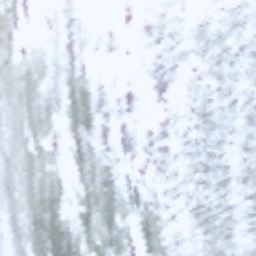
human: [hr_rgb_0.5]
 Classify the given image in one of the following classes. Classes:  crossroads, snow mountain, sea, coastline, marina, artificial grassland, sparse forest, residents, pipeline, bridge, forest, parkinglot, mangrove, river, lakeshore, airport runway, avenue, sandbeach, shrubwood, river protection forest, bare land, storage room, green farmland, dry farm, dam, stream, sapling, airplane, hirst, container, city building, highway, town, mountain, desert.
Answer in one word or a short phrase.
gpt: snow mountain